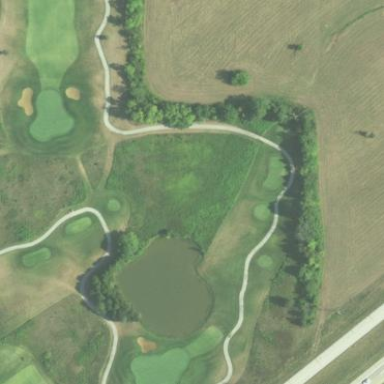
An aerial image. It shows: Rough area in golf course.